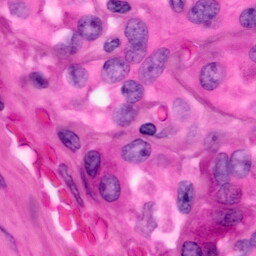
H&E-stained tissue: Pancreatic